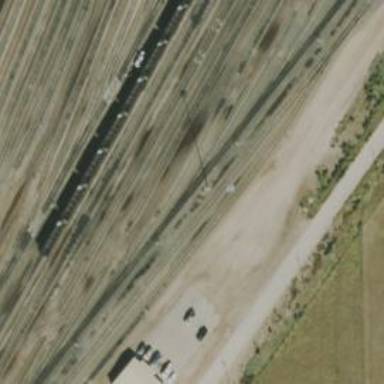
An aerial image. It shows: Railway yard.